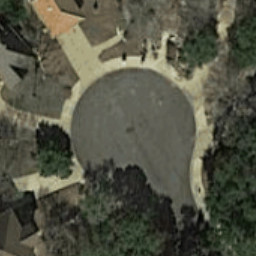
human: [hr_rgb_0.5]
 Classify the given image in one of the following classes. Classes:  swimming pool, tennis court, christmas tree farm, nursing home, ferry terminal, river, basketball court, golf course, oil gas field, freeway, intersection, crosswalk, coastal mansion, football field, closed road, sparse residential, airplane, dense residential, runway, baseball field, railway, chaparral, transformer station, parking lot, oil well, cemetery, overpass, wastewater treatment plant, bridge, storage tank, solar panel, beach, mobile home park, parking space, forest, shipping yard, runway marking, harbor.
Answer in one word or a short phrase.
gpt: closed road